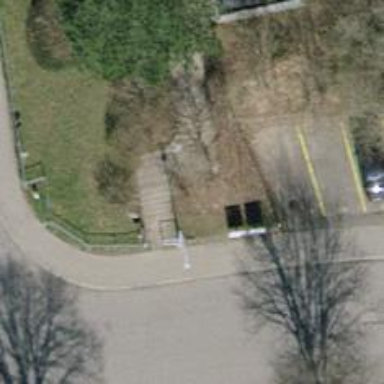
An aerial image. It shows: Set of steps with surface made of concrete plates.